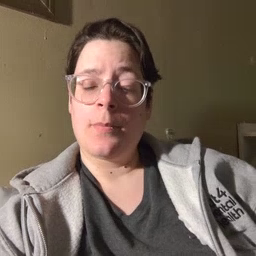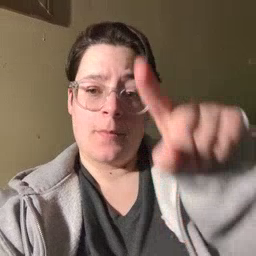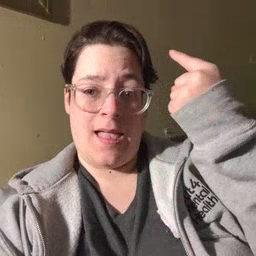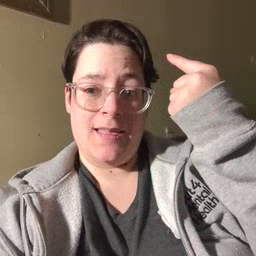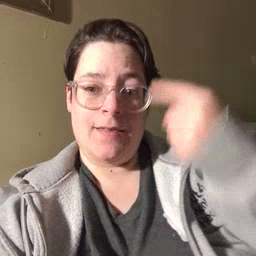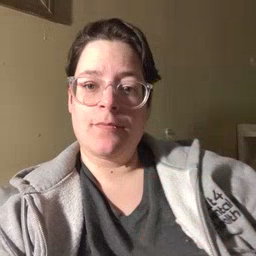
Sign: black